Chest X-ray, AP view. Patient: 32 years old, sex F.
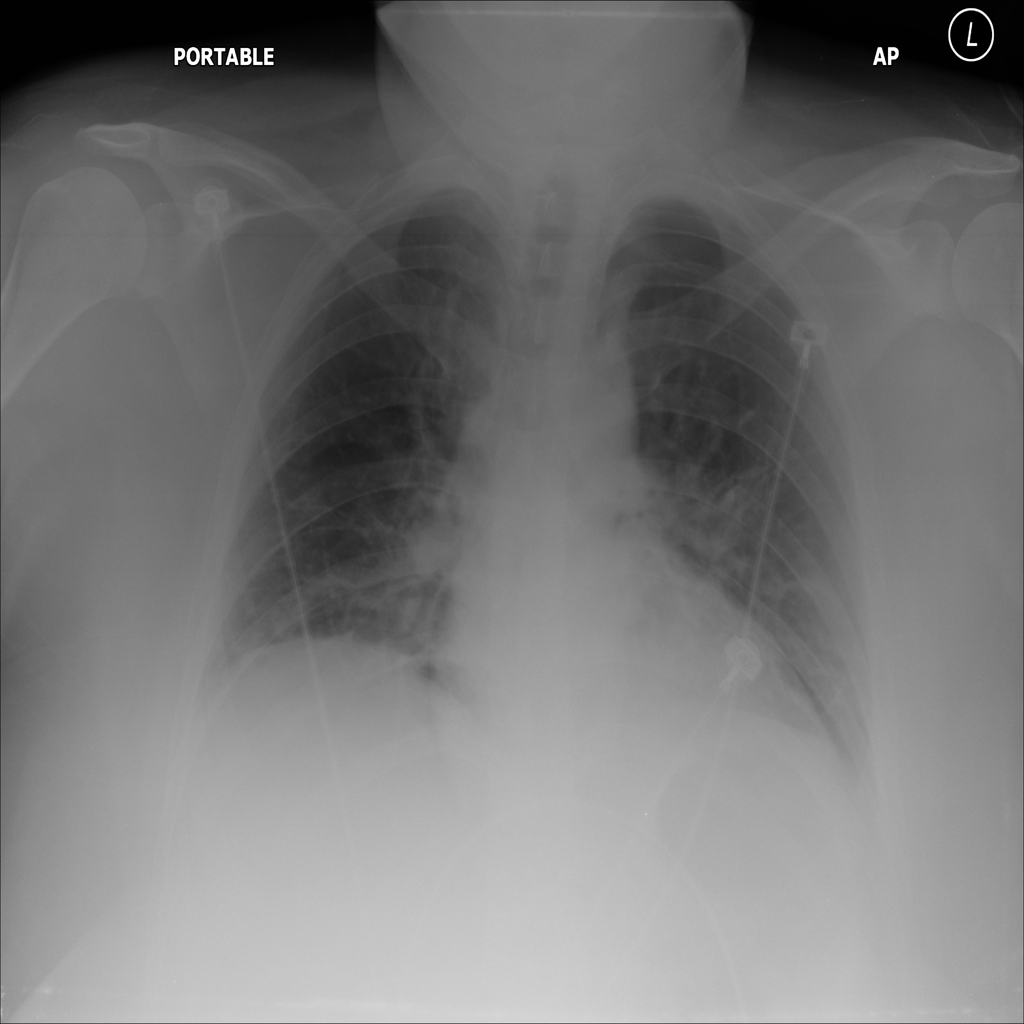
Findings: Mass